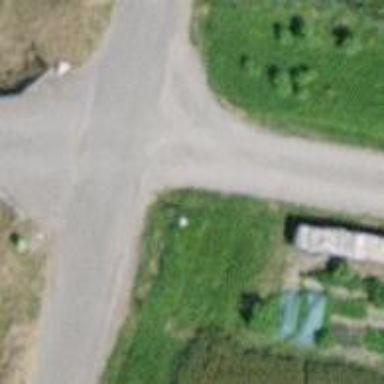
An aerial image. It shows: Unclassified road with asphalt surface and no sidewalk.